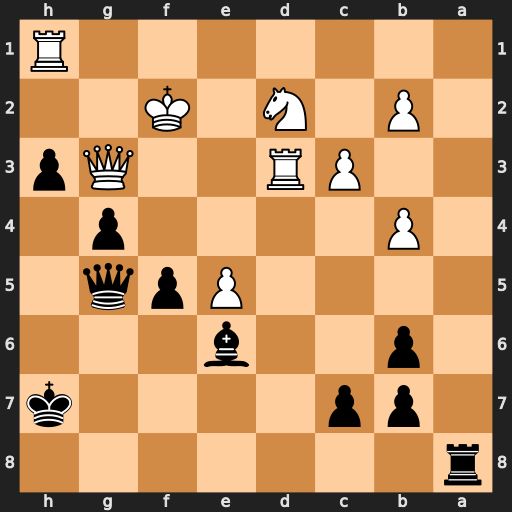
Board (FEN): r7/1pp4k/1p2b3/4Ppq1/1P4p1/2PR2Qp/1P1N1K2/7R
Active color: b
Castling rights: -
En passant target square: -
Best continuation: f4 Rxh3+ Kg6 Qh4 gxh3 Qxg5+ Kxg5